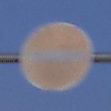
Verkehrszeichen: VerbotDerEinfahrt
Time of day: SunriseSunset
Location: Outdoor (Nature)
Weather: Clear
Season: NotSpecified
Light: Natural